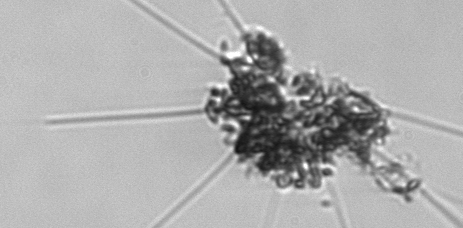
Label: Asterionellopsis_glacialis